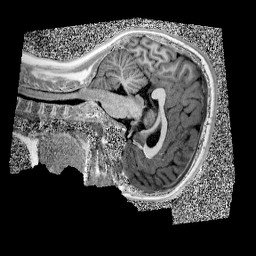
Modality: UNIT1
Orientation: sagittal
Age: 11
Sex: female
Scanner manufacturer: siemens
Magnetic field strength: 3 T
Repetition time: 4 s
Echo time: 0.00299 s